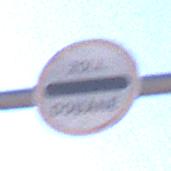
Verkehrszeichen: Zollstelle
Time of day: MorningAfternoon
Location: Outdoor (Nature)
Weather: Clear
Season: NotSpecified
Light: Natural